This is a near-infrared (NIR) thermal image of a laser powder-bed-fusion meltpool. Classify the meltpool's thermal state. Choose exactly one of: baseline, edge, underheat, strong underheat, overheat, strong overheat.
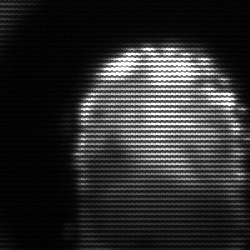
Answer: baseline